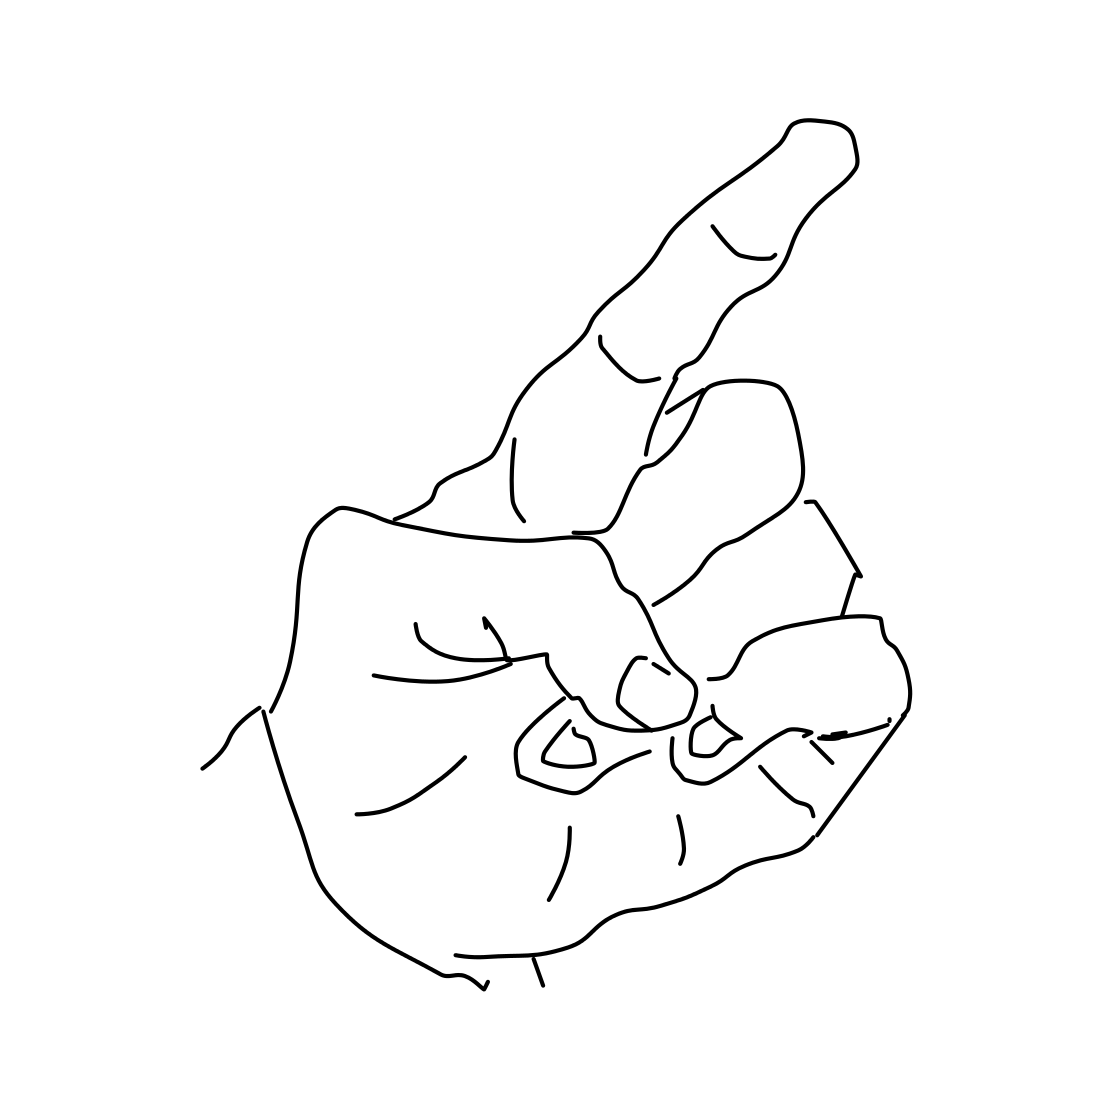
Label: hand